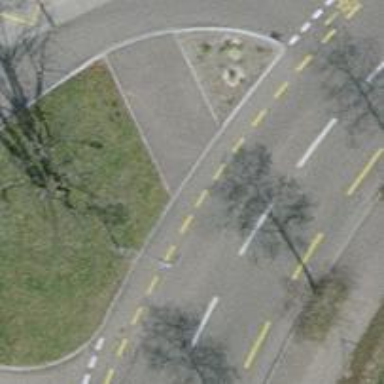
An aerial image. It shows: Tertiary road with asphalt surface and designated cycle lane.